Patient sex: M
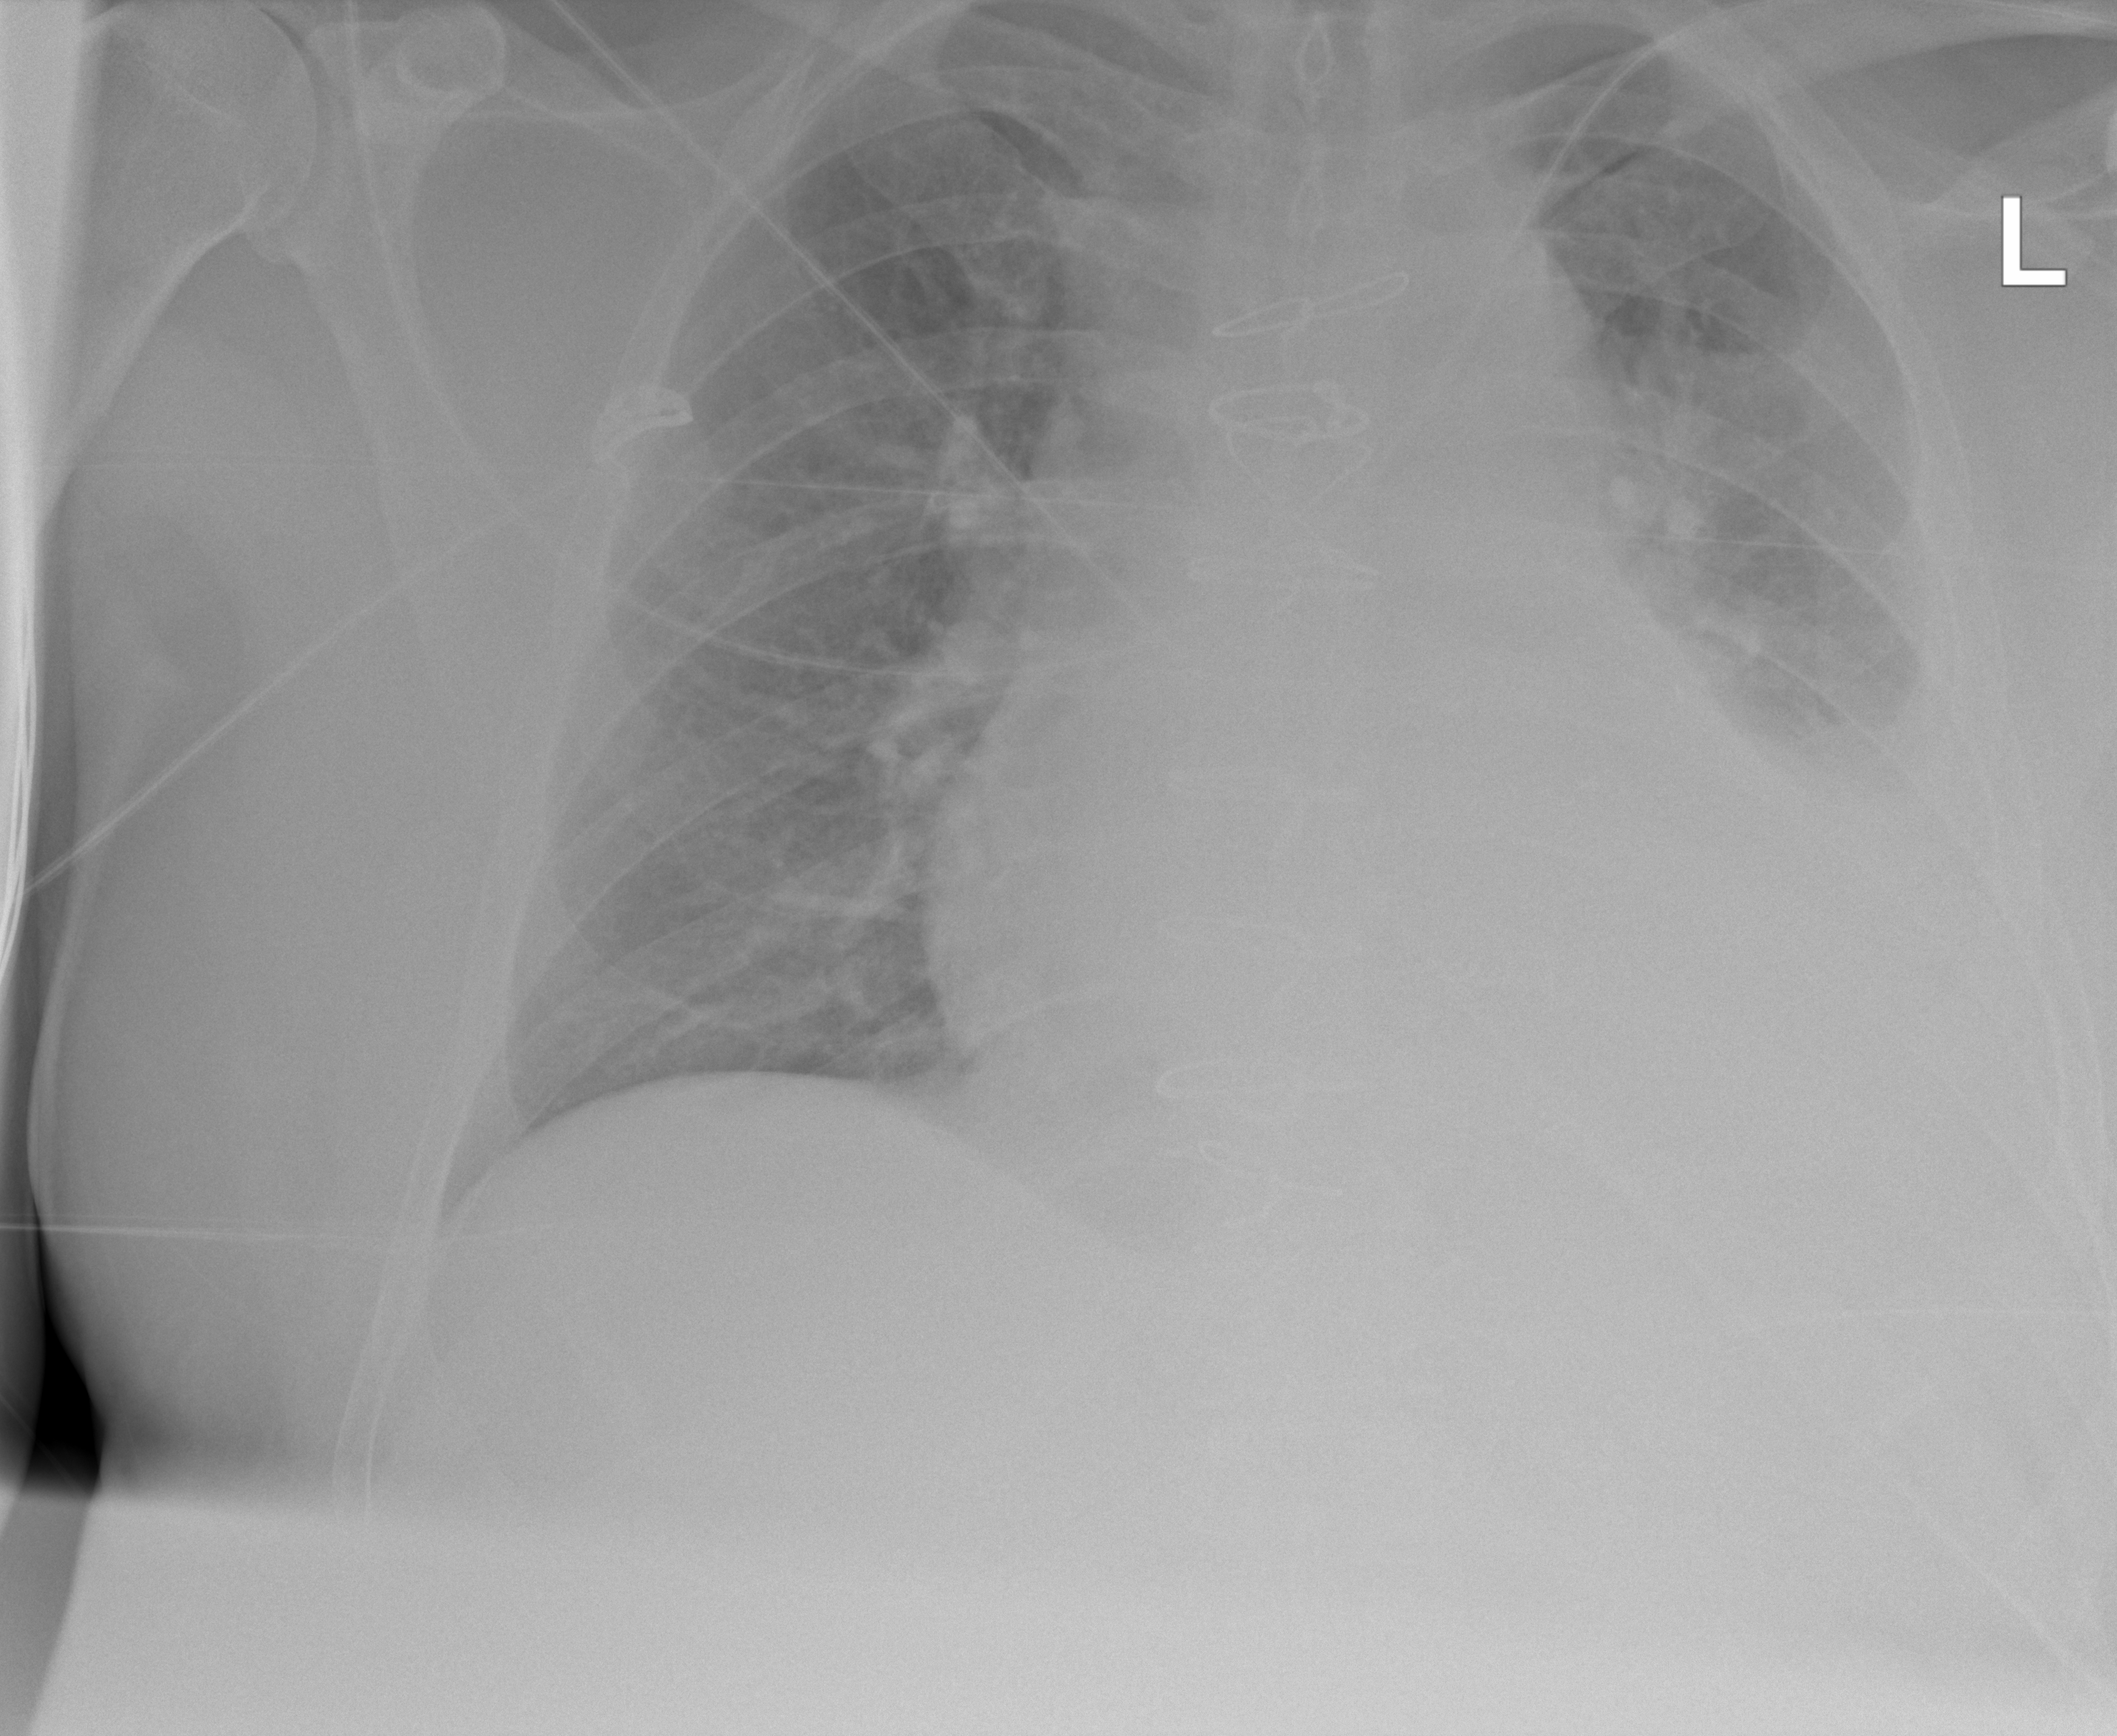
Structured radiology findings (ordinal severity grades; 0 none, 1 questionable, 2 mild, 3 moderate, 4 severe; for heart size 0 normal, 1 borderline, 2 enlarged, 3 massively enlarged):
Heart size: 2
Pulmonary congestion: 3
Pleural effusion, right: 0
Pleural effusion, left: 3
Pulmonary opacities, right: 2
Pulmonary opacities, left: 2
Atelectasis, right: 2
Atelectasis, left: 3